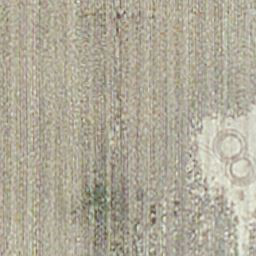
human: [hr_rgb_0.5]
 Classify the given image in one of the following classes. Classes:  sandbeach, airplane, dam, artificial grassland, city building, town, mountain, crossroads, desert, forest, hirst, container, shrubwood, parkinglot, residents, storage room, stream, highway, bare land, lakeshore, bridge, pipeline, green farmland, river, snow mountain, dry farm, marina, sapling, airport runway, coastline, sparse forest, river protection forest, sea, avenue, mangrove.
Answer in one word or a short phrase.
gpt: dry farm